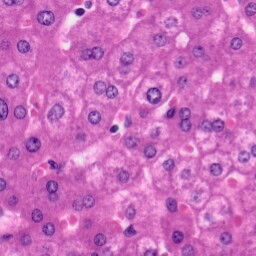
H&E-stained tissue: Liver